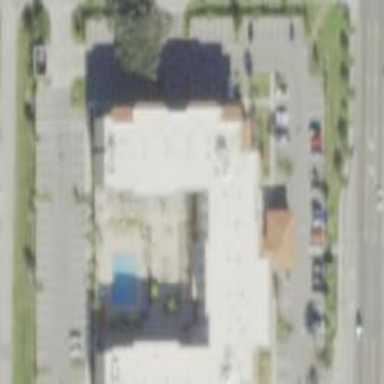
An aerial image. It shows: Hotel building.